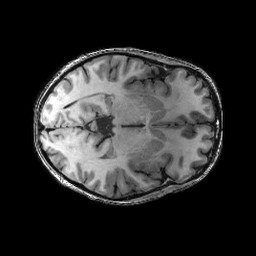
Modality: T1w
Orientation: axial
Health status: ill
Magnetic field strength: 3 T